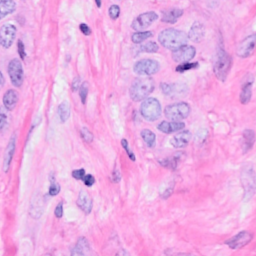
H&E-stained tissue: Breast